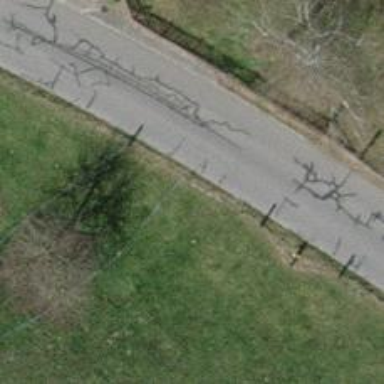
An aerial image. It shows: Fence.